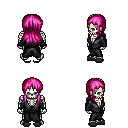
a pixel art fantasy rpg character, male body template, skeleton, gray robe, magenta pants, pink unkempt hairstyle, gray slippers, four views (front, back, left, right), 2x2 character sprite sheet, small pixel art, hard edges, no anti-aliasing